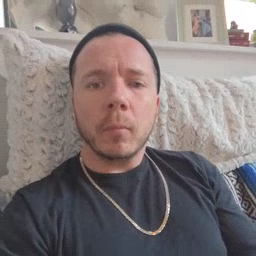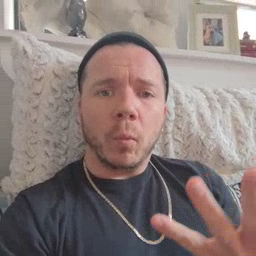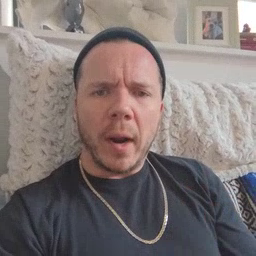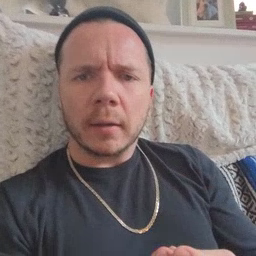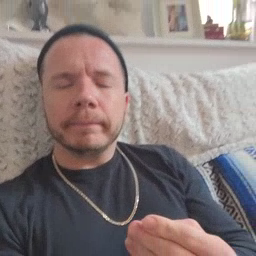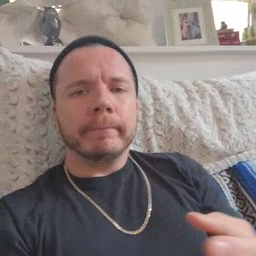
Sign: wet